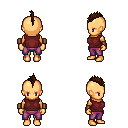
a pixel art fantasy rpg character, female body template, human, tanned skin, maroon sleeveless shirt, magenta pants, brown mohawk hairstyle, leather bracers, four views (front, back, left, right), 2x2 character sprite sheet, small pixel art, hard edges, no anti-aliasing